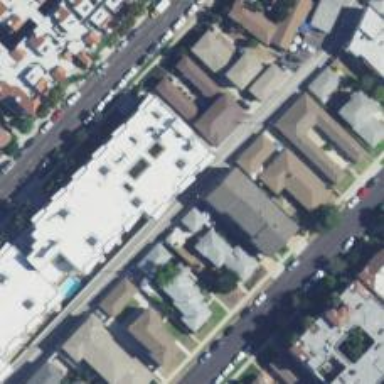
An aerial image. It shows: Alley classified as service road.